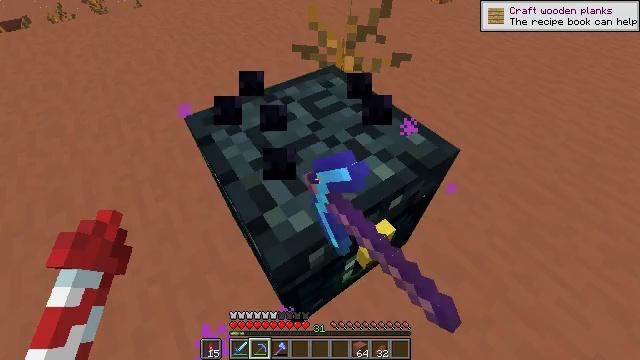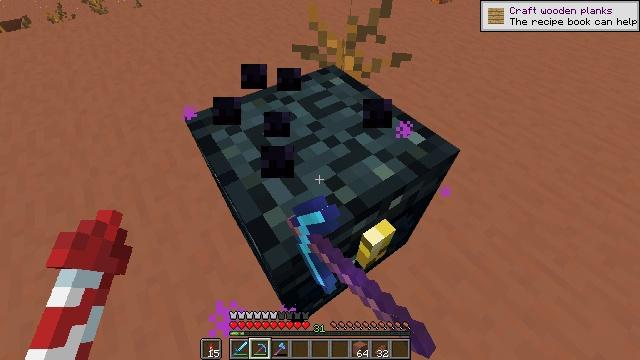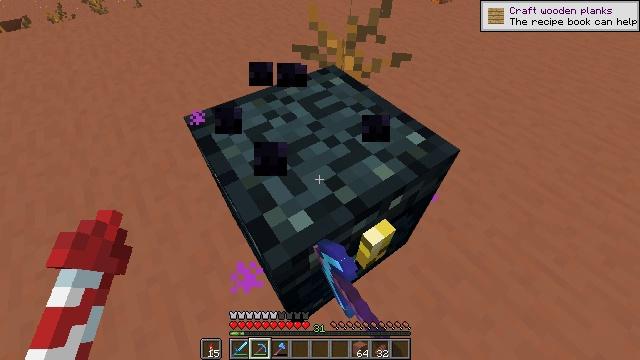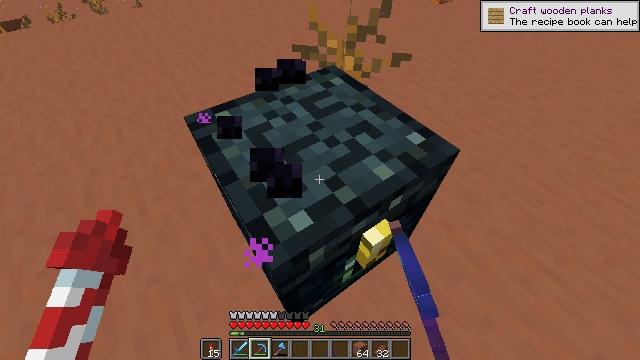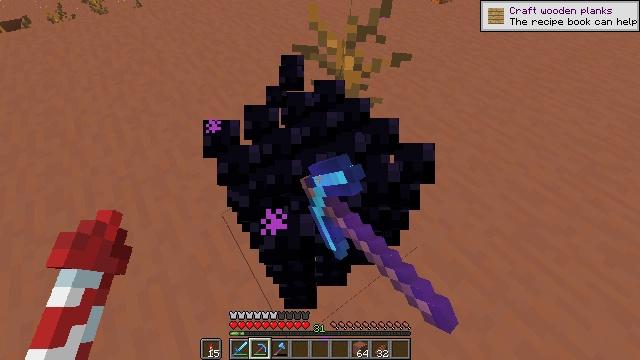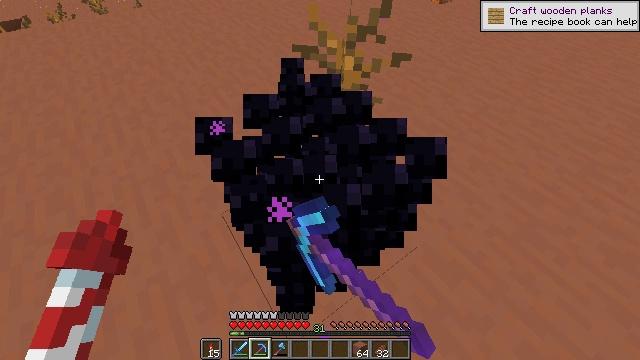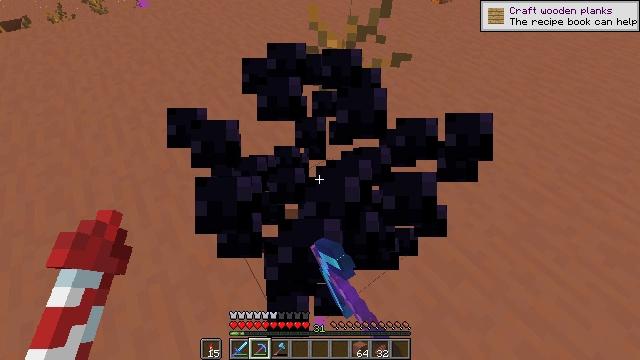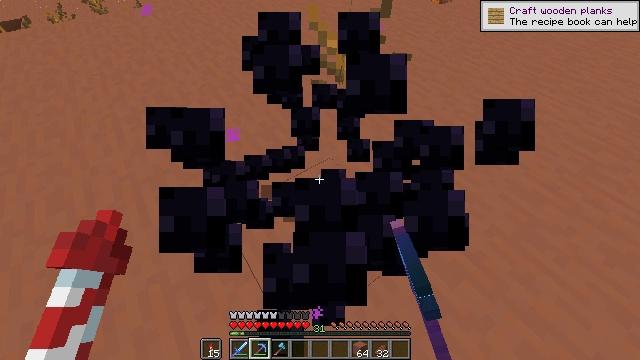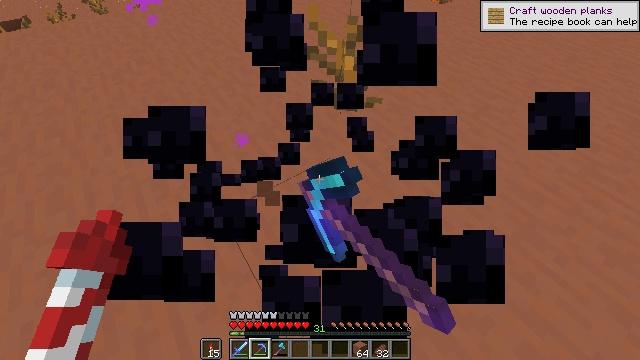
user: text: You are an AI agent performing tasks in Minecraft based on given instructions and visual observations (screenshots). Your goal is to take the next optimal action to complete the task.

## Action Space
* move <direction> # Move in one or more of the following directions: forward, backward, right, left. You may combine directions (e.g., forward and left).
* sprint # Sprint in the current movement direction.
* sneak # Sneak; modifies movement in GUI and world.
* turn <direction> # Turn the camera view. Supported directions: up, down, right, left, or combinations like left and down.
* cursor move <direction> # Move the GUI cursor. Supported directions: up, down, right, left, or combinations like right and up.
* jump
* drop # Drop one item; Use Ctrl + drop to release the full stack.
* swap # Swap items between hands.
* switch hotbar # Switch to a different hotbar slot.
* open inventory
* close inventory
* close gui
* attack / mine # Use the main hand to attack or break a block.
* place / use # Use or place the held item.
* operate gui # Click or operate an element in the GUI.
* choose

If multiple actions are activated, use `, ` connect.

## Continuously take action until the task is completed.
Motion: motion action
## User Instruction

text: Break the ender chest to move it.
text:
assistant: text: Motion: attack / mine
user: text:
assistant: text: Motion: attack / mine
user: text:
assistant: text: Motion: attack / mine
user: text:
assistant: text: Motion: attack / mine
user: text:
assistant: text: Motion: attack / mine
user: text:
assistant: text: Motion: attack / mine
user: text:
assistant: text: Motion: attack / mine
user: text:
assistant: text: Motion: attack / mine
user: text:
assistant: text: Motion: attack / mine